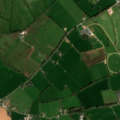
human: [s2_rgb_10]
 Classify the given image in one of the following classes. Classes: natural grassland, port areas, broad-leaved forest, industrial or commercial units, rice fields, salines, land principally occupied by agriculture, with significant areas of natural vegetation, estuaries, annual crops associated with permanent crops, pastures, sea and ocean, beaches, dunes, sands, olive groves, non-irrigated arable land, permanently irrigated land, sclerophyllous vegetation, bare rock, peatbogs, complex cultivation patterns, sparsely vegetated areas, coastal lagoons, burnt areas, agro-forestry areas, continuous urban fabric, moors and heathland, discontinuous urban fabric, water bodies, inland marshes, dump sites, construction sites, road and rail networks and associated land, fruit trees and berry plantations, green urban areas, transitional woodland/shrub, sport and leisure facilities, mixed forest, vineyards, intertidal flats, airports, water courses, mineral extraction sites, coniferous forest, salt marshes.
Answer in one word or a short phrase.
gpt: non-irrigated arable land, pastures